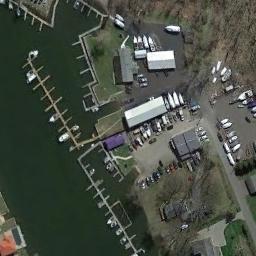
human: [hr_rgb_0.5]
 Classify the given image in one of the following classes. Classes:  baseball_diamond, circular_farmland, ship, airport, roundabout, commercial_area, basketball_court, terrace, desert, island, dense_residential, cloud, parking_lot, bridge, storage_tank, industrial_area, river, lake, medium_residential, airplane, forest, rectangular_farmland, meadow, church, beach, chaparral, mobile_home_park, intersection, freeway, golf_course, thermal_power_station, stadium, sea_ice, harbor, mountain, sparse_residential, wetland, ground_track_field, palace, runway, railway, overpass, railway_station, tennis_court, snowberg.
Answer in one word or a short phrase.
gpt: harbor